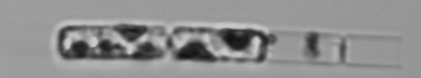
Label: Guinardia_delicatula_TAG_internal_parasite